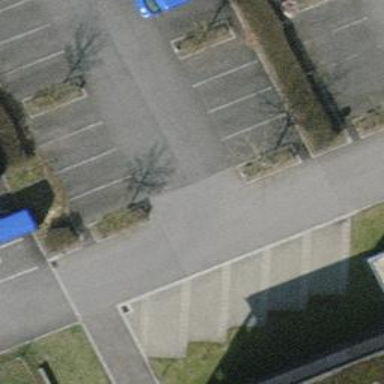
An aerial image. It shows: Parking aisle designated as service road.